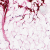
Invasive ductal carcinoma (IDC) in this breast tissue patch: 0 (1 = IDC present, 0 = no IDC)